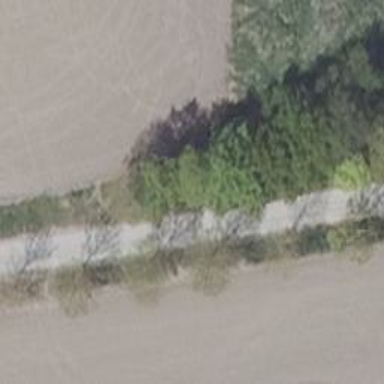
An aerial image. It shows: Row of deciduous broadleaved trees.